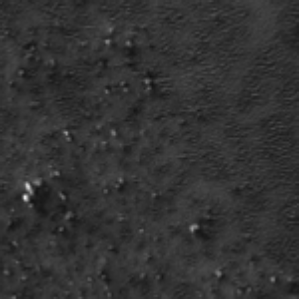
Label: frost